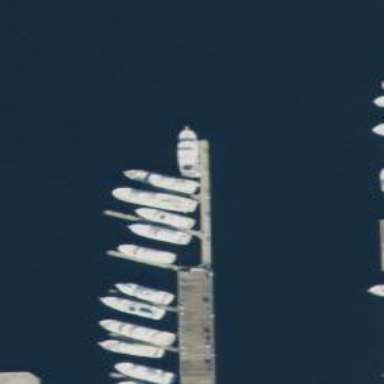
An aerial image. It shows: Man-made pier.